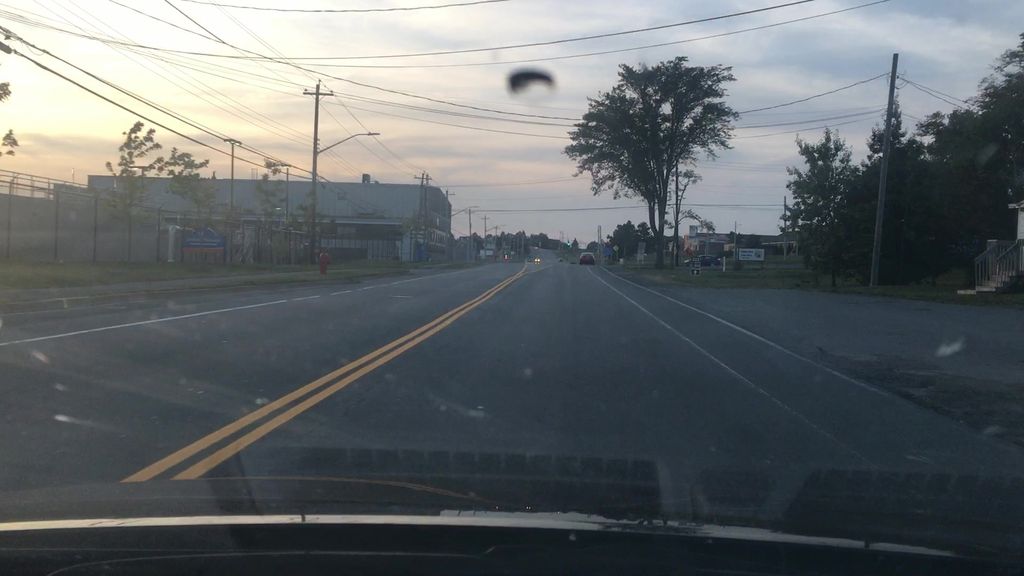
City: halifax